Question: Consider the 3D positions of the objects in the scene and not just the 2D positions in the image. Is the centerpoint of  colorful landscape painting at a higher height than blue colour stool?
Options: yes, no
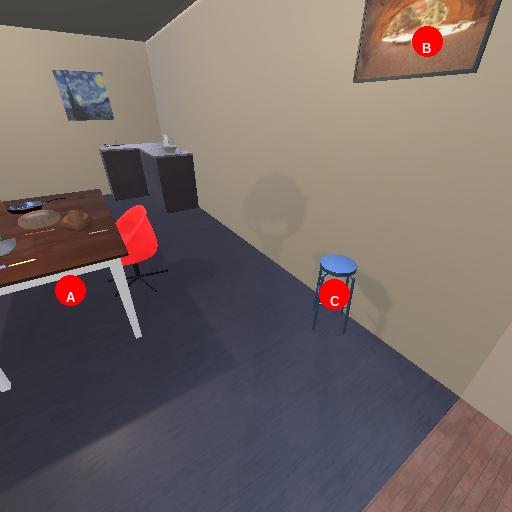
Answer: yes